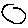
Label: circle